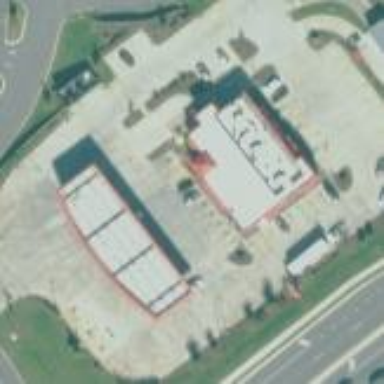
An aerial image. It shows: Fuel station.